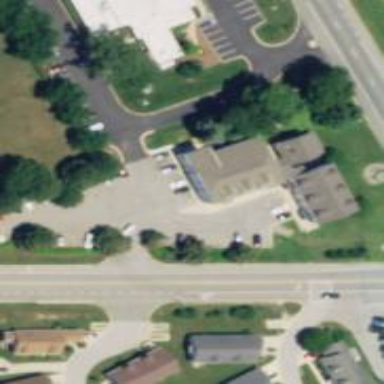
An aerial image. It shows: Healthcare clinic is depicted in the image.